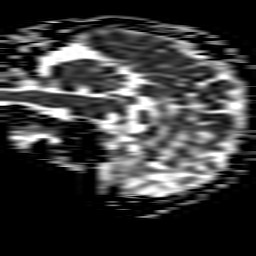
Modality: ADC
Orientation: sagittal
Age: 41
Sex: male
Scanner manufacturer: philips
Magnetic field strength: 1.5 T
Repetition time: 3.879 s
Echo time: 0.09873 s